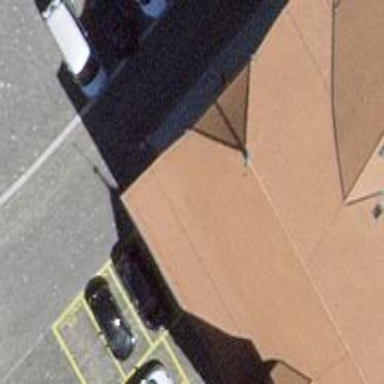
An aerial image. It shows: Police building.